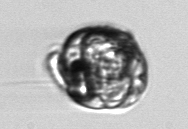
Label: Proterythropsis